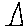
Label: triangle